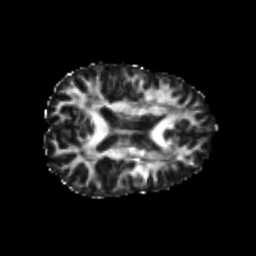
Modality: FA
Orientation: axial
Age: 26
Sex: female
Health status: healthy
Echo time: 0.074 s